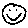
Label: smiley face